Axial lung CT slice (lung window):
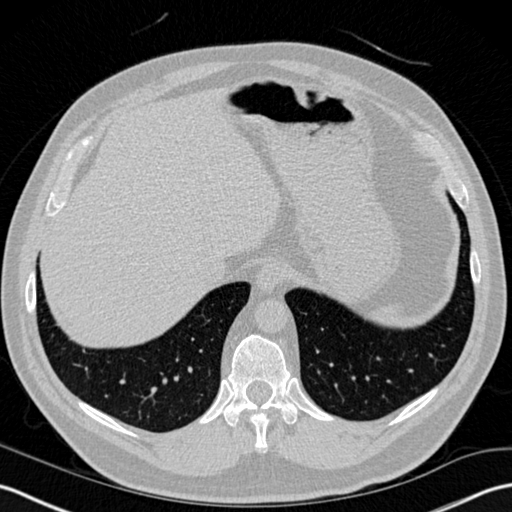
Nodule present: no